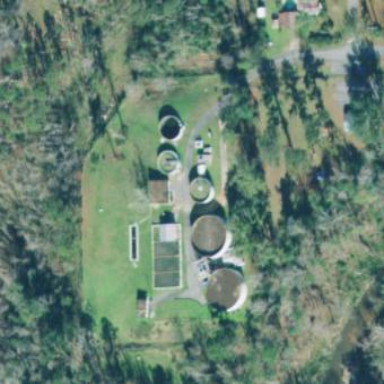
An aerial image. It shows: View of wastewater plant.